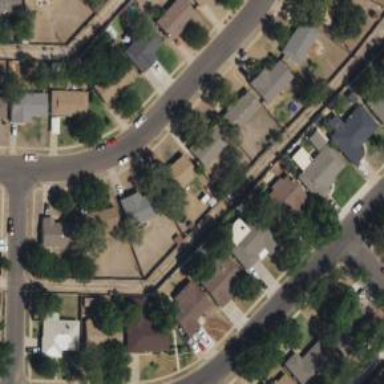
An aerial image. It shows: Alleyway designated as service road.